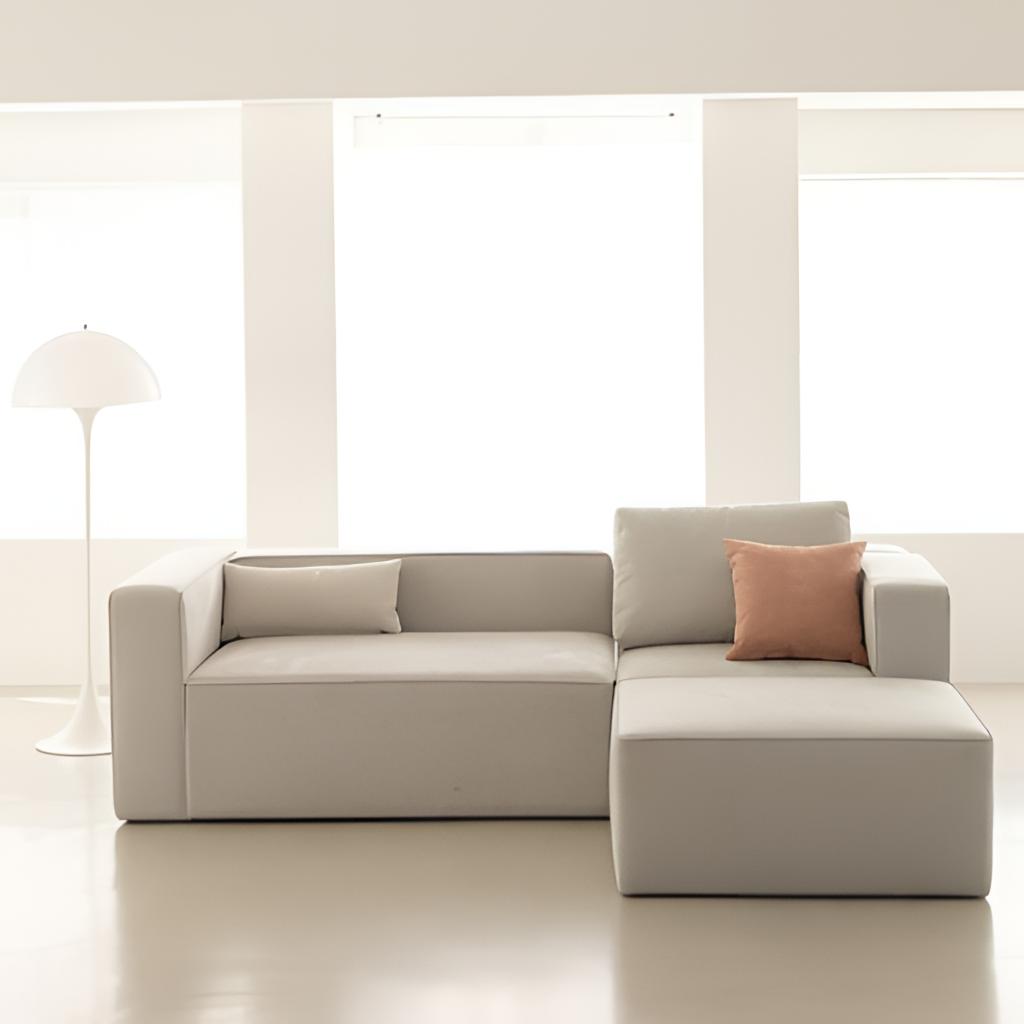
fabric sectional sofa, living room, beige tile flooring, with seamless pattern, paint wallpaper, with solid pattern, modern